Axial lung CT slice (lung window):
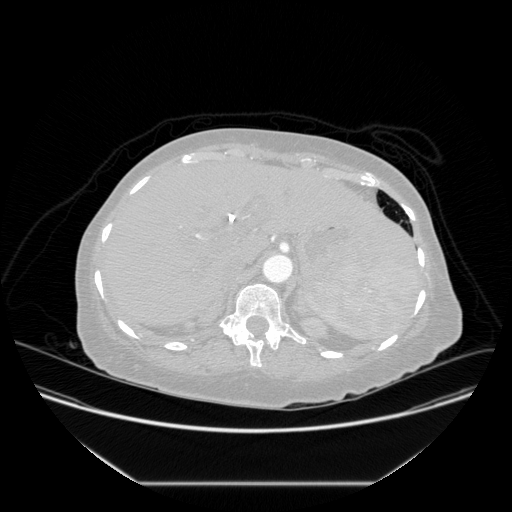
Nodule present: no